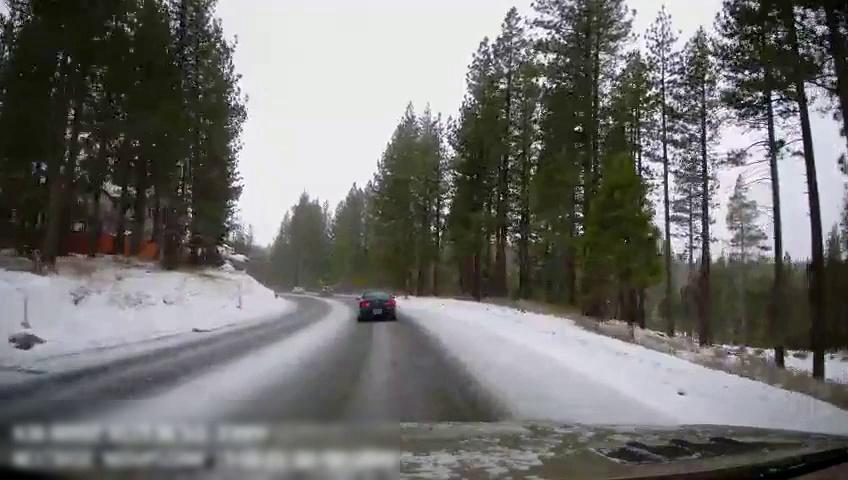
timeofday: Day
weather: Snowy
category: Drivable Space
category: Vehicles | Car
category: Vehicles | Car
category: Vehicles | Car